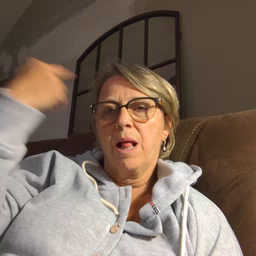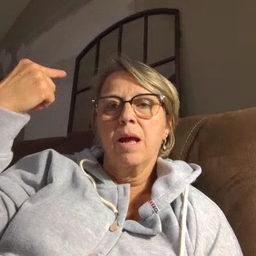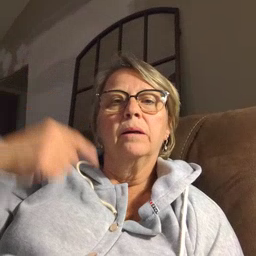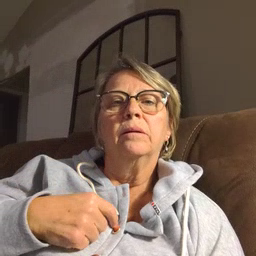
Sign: black